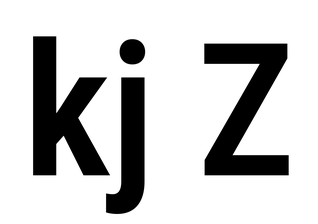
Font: Roboto_Condensed_SemiBold